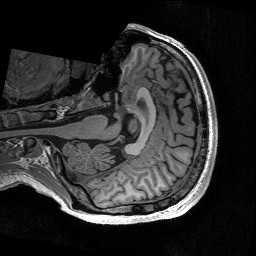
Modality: T1w
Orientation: axial